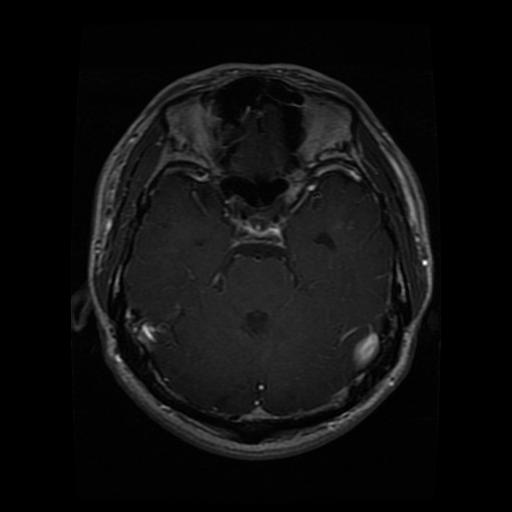
Label: glioma